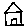
Label: house